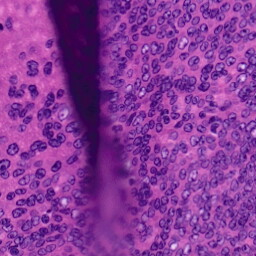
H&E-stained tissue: Colon